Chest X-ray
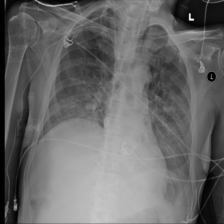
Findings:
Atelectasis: negative
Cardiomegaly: negative
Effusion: negative
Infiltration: negative
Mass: negative
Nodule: negative
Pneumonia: negative
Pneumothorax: negative
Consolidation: negative
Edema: positive
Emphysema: negative
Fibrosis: negative
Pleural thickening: negative
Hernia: negative